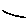
Label: line